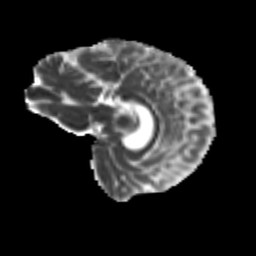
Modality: MD
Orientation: sagittal
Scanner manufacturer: siemens
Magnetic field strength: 3 T
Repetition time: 9.2 s
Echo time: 0.084 s